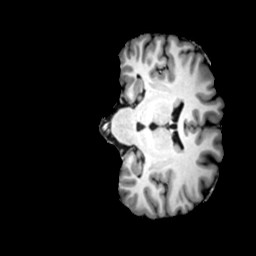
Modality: T1w
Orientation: coronal
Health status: ill
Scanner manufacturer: siemens
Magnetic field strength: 3 T
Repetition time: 2 s
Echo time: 0.00303 s